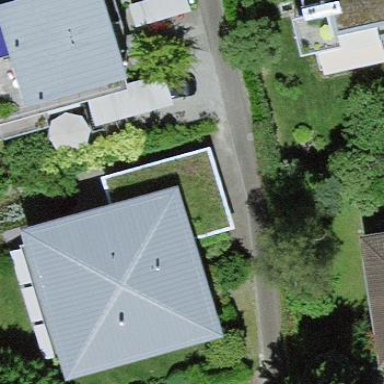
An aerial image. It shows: View of roof of building.